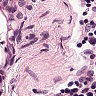
Metastatic tissue present: no